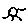
Label: sun